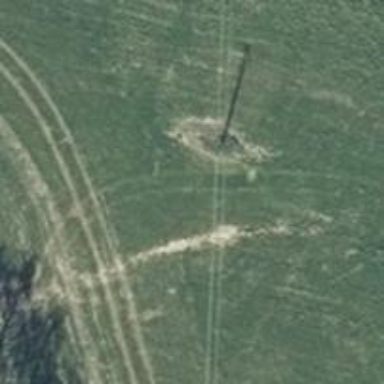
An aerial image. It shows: Power pole.